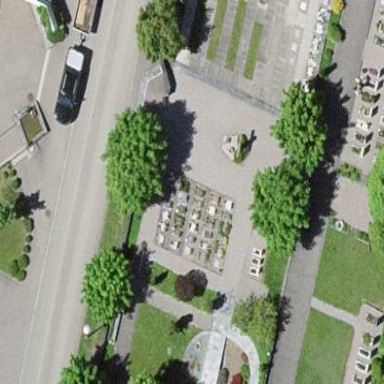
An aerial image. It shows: Cemetery.